RGB frame:
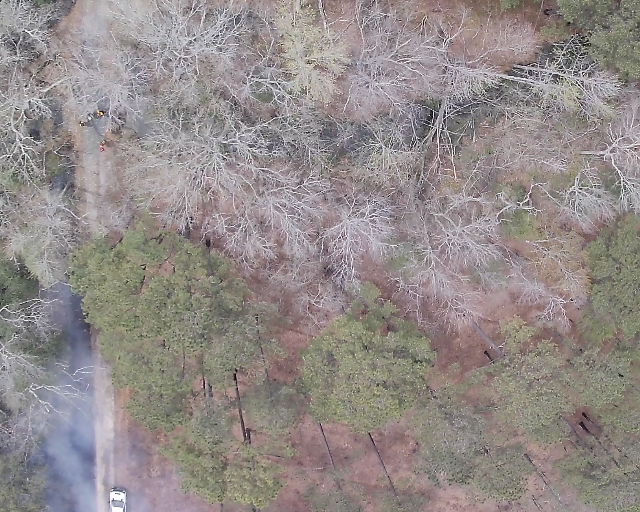
Thermal frame:
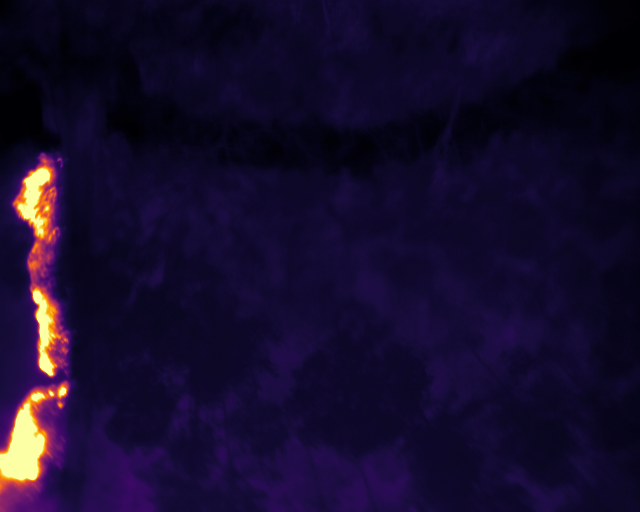
Captured: 2026-02-26 03:06:27
Pixels at or above 80 °C: 7355 (fraction of frame: 0.02245)